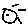
Label: sun